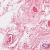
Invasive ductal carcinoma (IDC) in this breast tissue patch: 0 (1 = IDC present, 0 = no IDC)